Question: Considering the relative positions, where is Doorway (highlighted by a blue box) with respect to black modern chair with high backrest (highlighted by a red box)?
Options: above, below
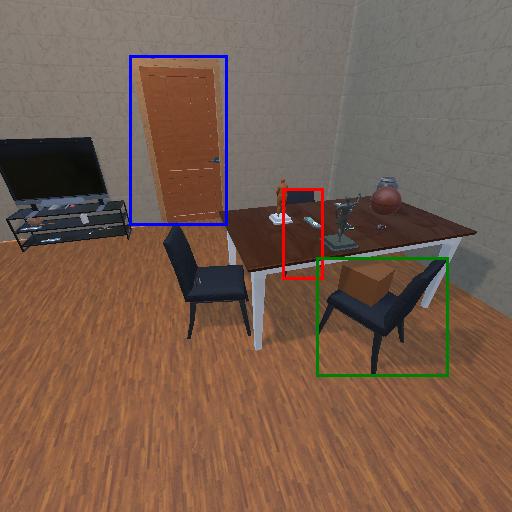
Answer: above